Field crop: maize
Growth stage: 1
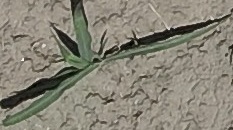
Species: sorghum